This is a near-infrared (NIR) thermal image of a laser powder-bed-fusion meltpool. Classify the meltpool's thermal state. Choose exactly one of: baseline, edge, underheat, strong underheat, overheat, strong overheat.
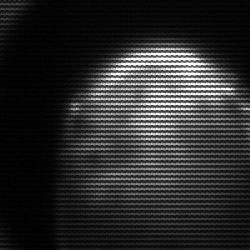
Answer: edge